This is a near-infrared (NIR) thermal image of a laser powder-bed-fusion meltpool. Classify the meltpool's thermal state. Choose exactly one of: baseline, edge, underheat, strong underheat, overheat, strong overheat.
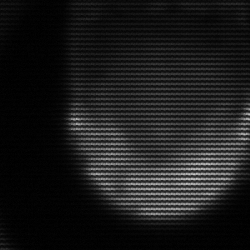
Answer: edge